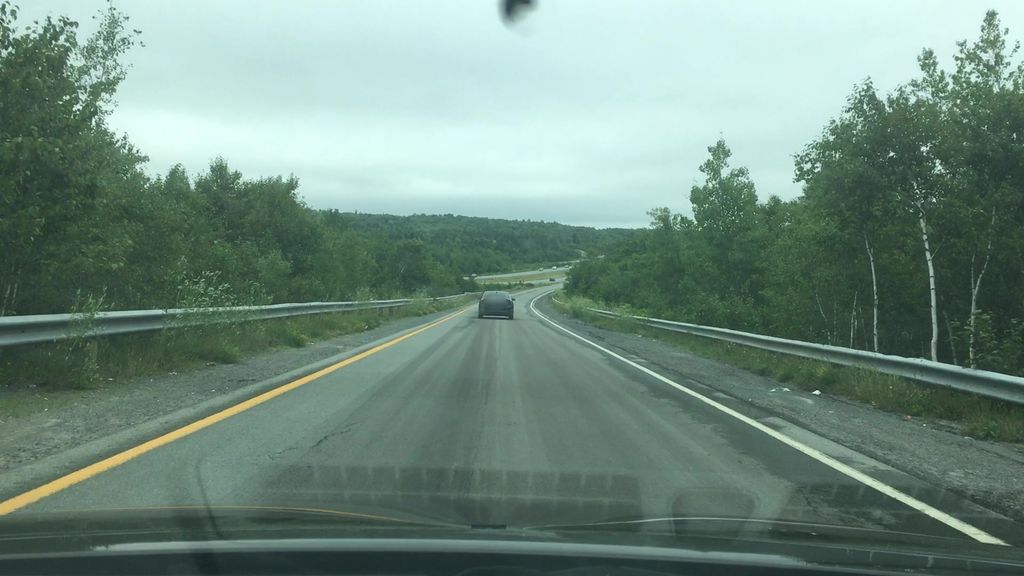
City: halifax